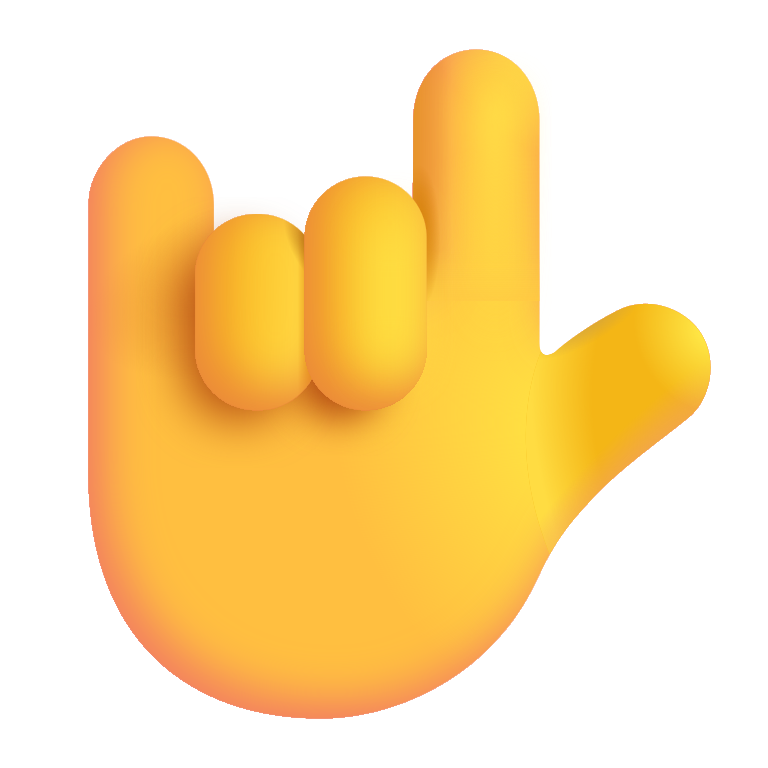
love you gesture color default